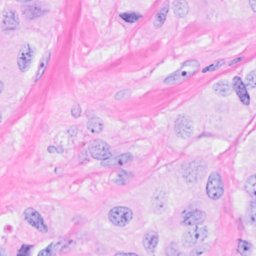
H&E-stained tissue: Breast